RGB frame:
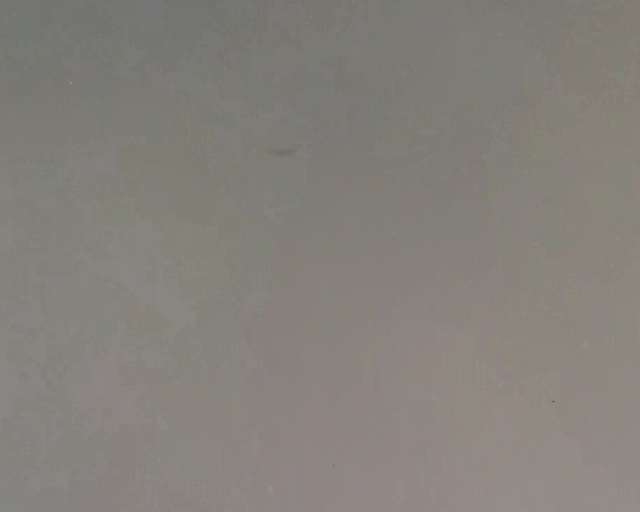
Thermal frame:
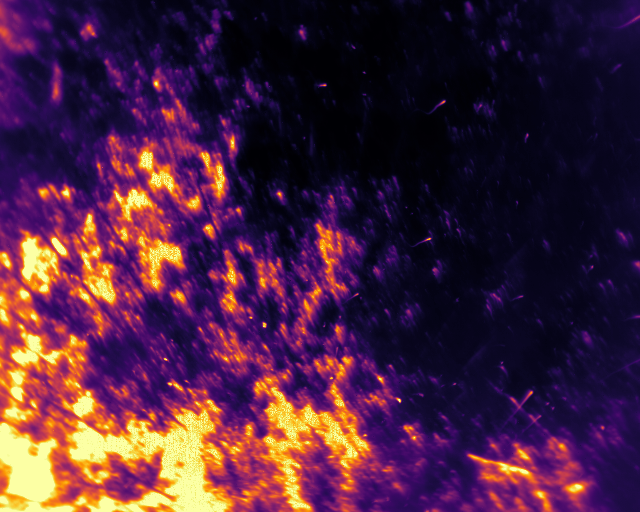
Captured: 2026-02-27 02:39:12
Pixels at or above 80 °C: 101158 (fraction of frame: 0.3087)